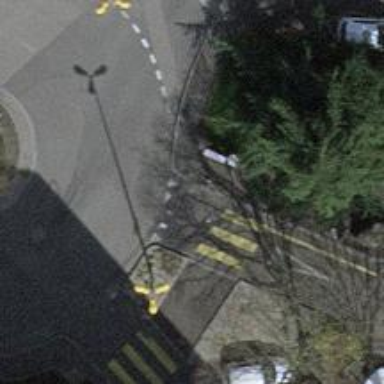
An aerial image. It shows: Uncontrolled zebra crossing with yellow markings.